Question: Today I created a new staging table and a BCP .fmt file. I created some test data and attempted to run the BCP utility from the command line:

I've got about 20 different format files and staging tables from previous work and this is the first time I have encountered this error.
How can I fix this error?
Please note, I have added my solution below, but if you have other answers, please add them in. The answer was so quirky/obscure that I think it may help others.
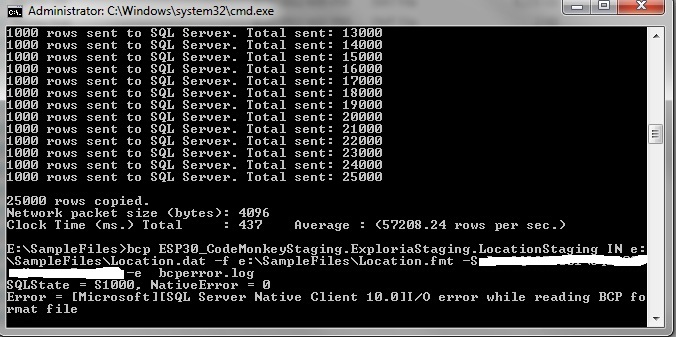
Answer: Basically, this one was really strange. In order for it to work, make sure there is an empty line after the last column defined in the format file. I added an extra empty line, resaved the file, and then the BCP utility ran the file successfully. I've indicated the extra line with a red rectangle.